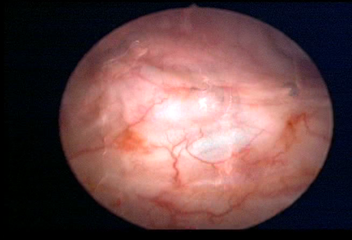
Modality: WLC
Class: Normal mucosa
Bladder cancer association: No